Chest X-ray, AP view. Patient: 52 years old, sex F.
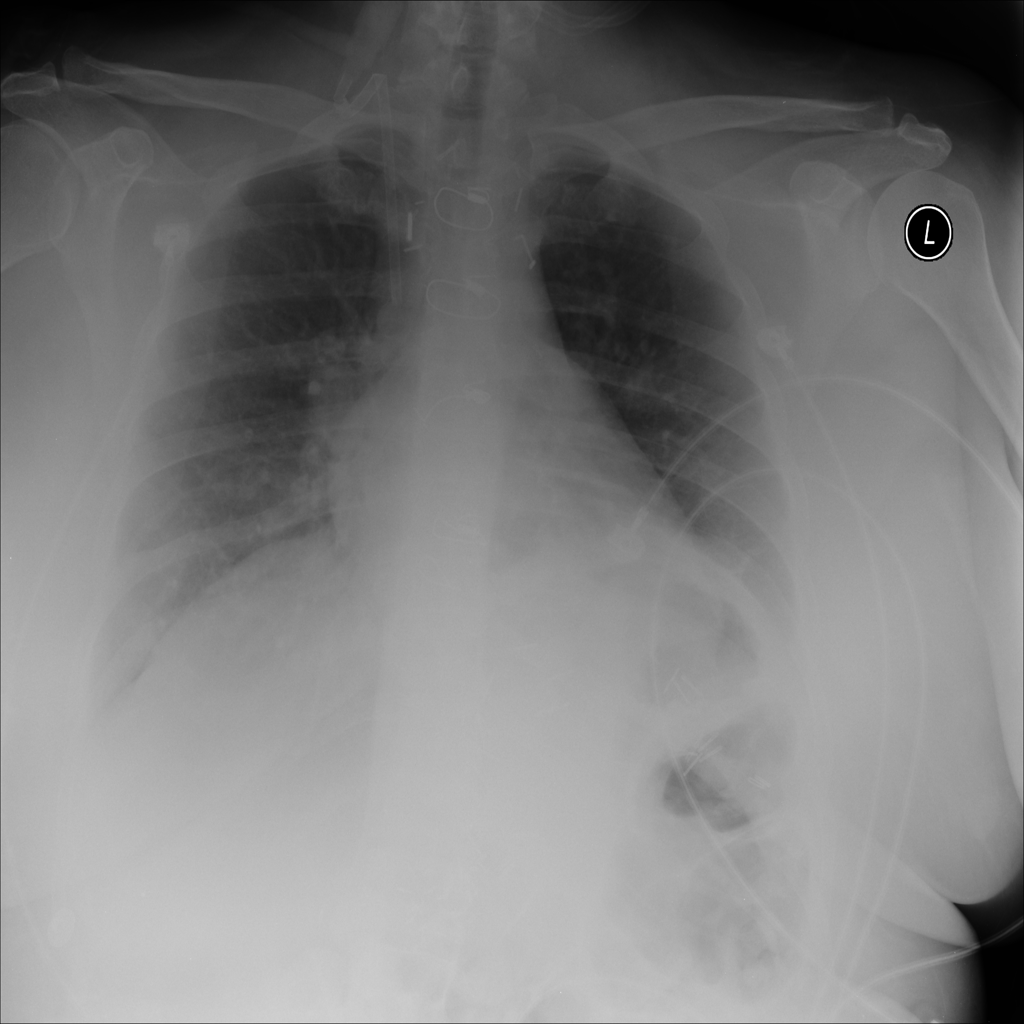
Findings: No Finding